Aerial crown-view tile of a tropical tree (Barro Colorado Island, Panama), acquired 20240716:
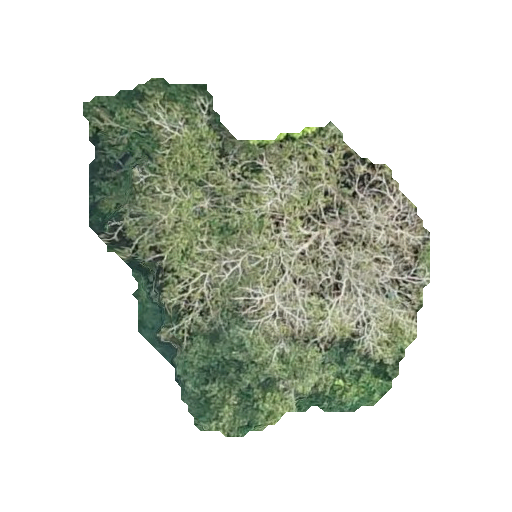
Species: Tachigali panamensis
GBIF accepted scientific name: Tachigali panamensis
Crown area: 130.827 m²